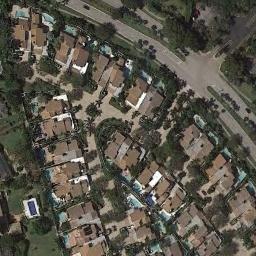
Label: dense_residential